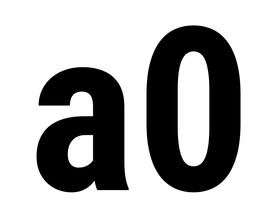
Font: Roboto_Condensed_Bold